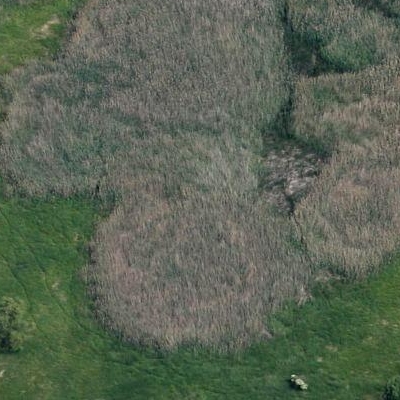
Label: Grass